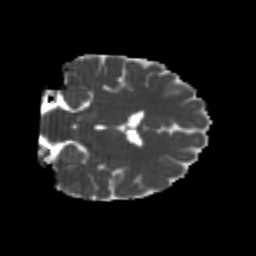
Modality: MD
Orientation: coronal
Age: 21
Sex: female
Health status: healthy
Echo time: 0.074 s